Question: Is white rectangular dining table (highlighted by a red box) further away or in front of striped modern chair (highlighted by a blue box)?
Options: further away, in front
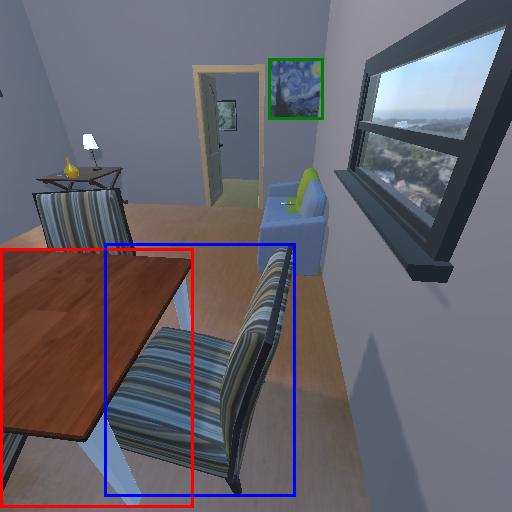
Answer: further away